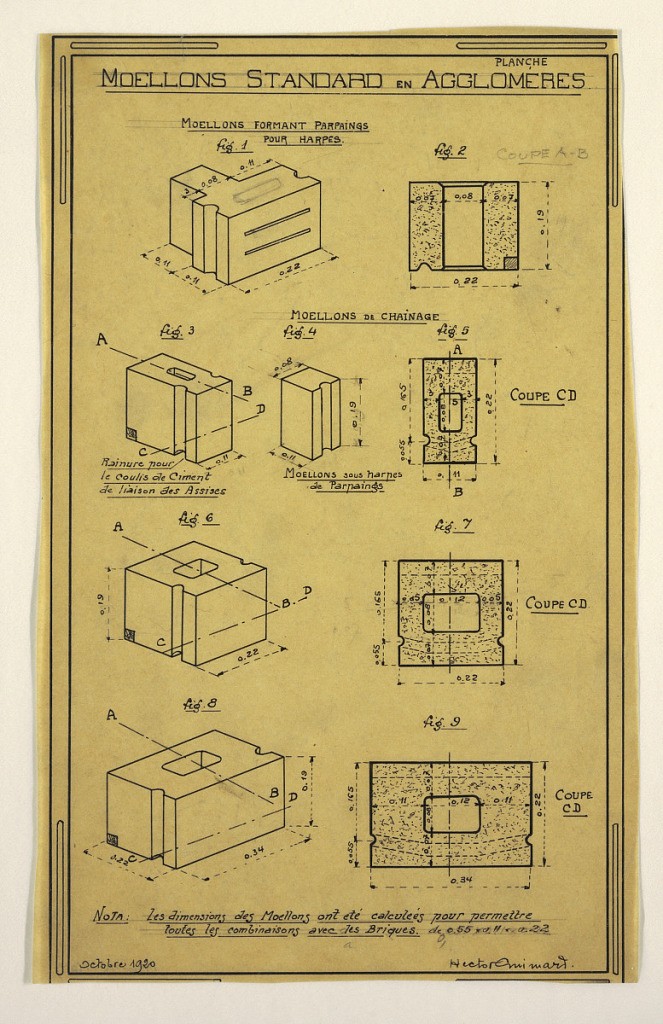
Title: Plate Illustrating Standard Rubble Concrete Blocks (“Moellons Standard en Agglomérés”)
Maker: Hector Guimard, French, 1867–1942
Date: October 1920
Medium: Pen and black ink, graphite on tracing paper
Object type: Drawing
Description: Design for a mass-operational house by Guimard, detailing construction.